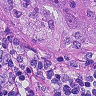
Metastatic tissue present: yes